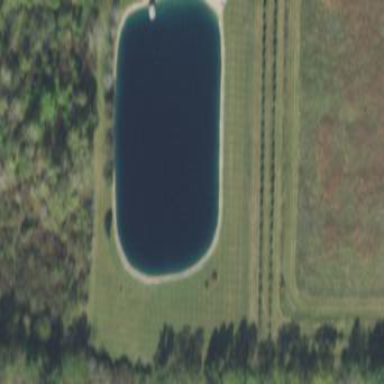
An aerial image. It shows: Pond in swimming area surrounded by leisure land.